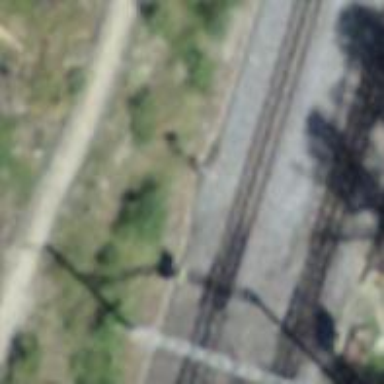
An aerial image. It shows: Railway signal.